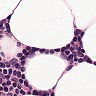
Metastatic tissue present: no